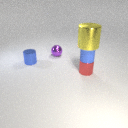
small purple metal sphere to the left of small red metal cylinder